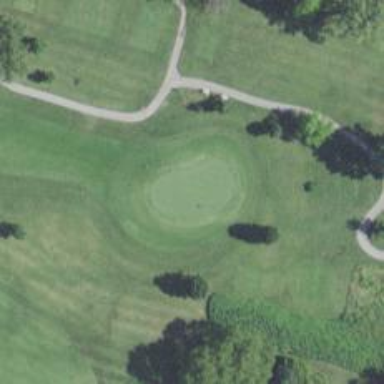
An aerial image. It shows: Golf hole.